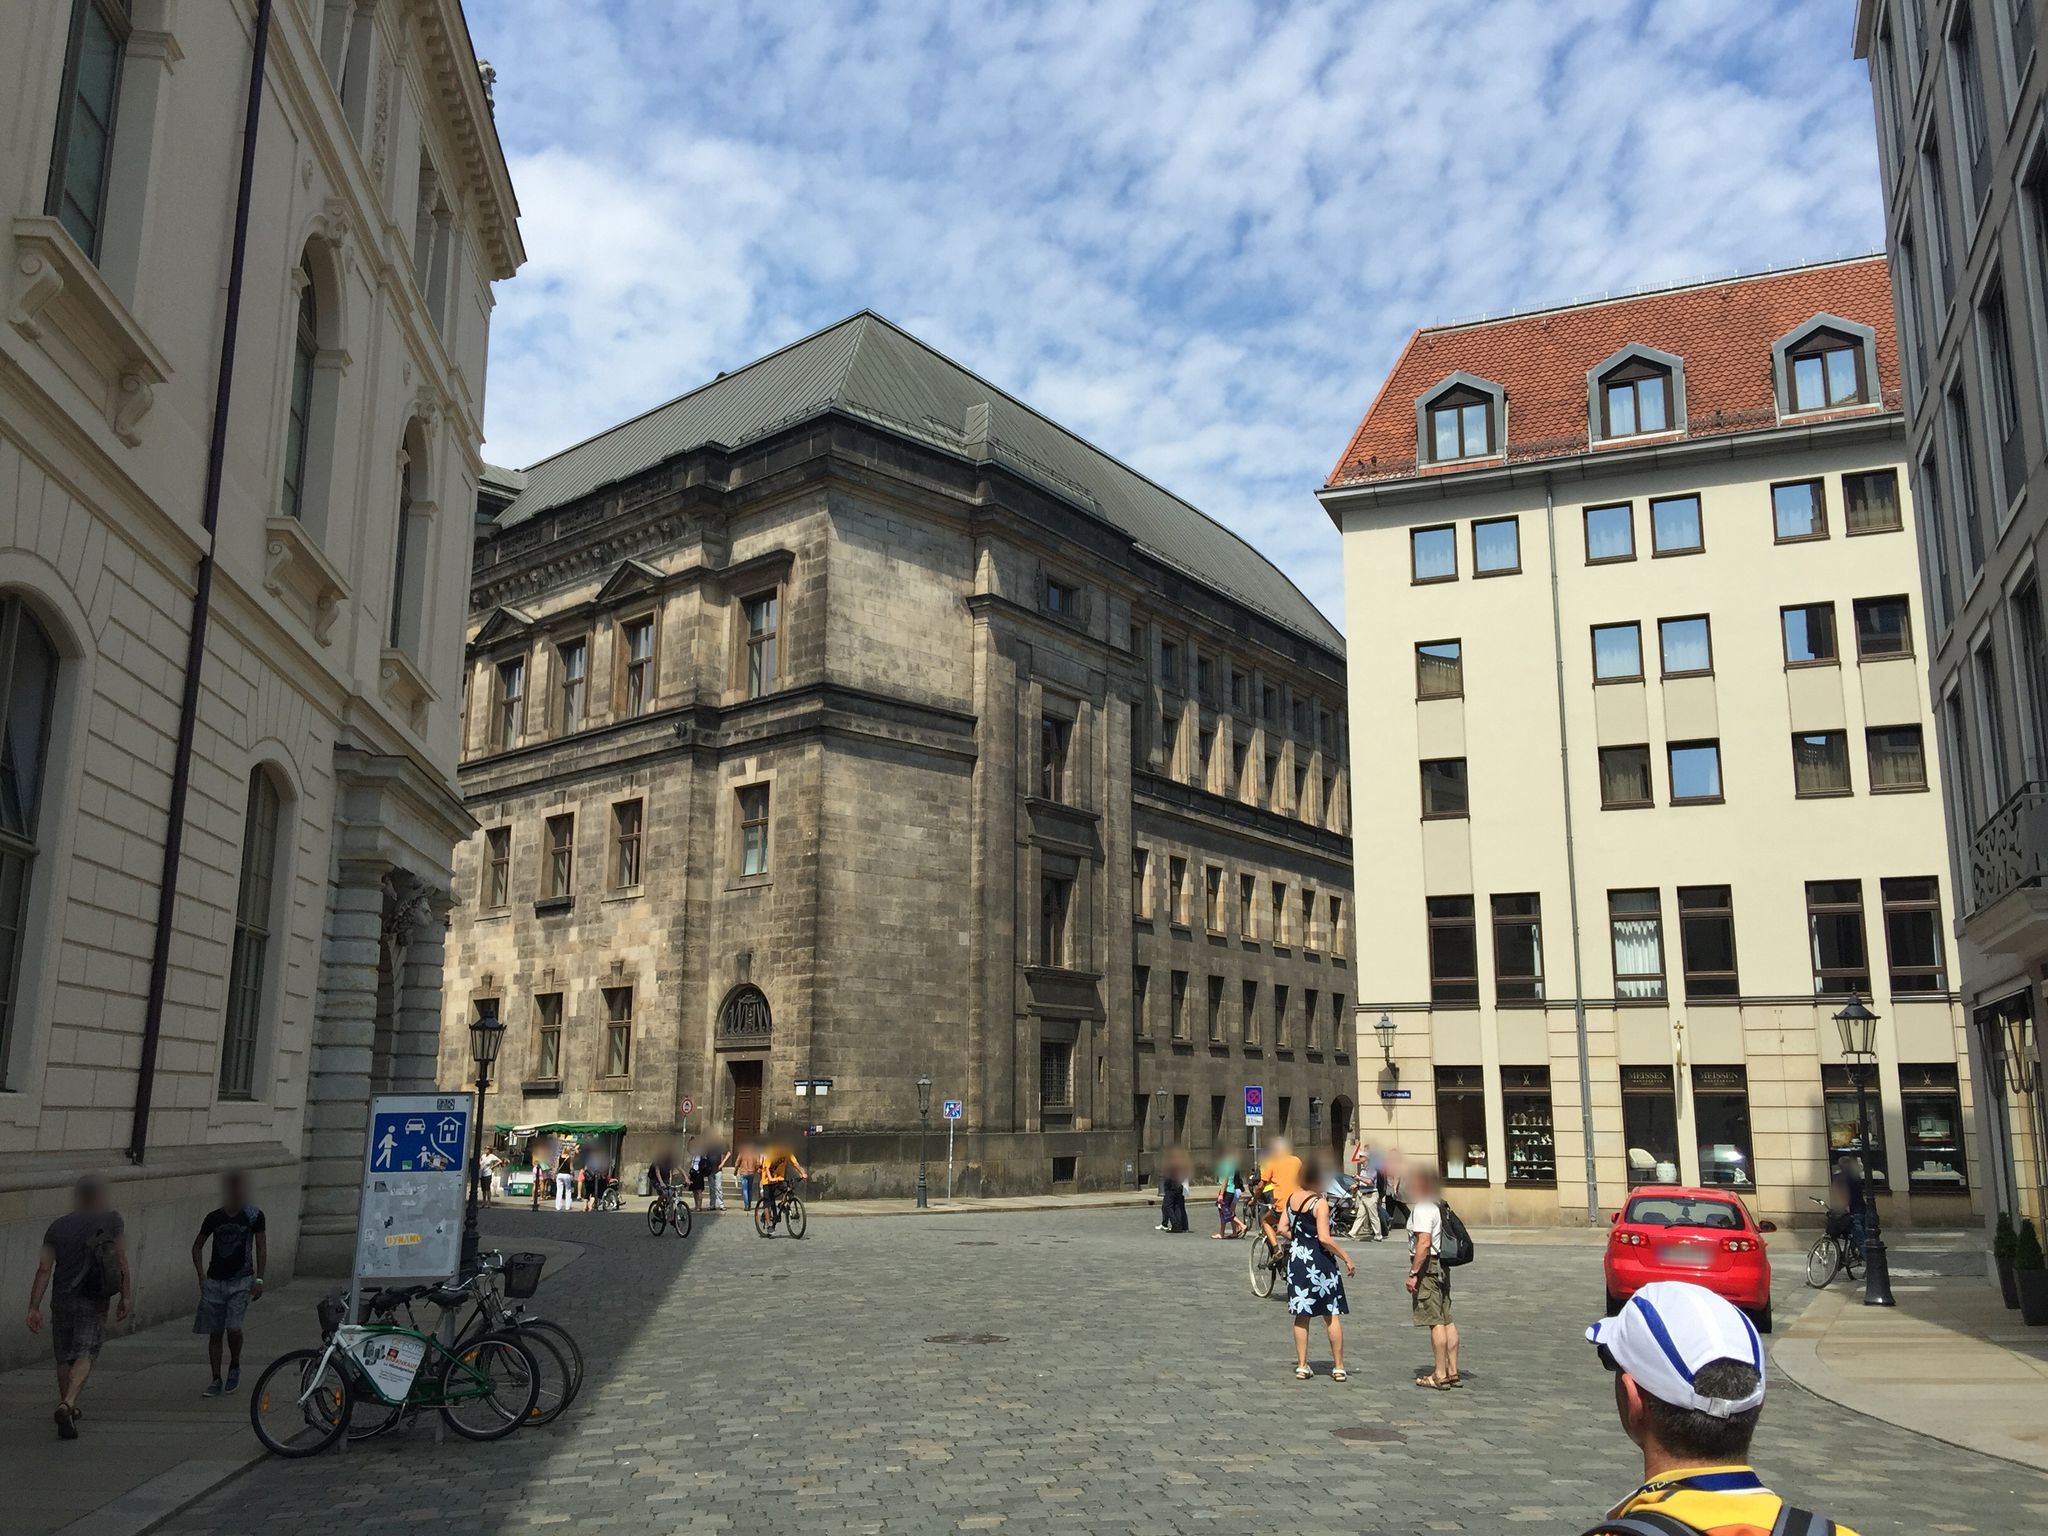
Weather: clear
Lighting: day
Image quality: good
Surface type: walking surface
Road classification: corridor, pedestrian
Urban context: urban centre
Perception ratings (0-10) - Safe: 2.4, Lively: 9.06, Beautiful: 4.42, Boring: 8.34, Depressing: 3.96, Wealthy: 7.76